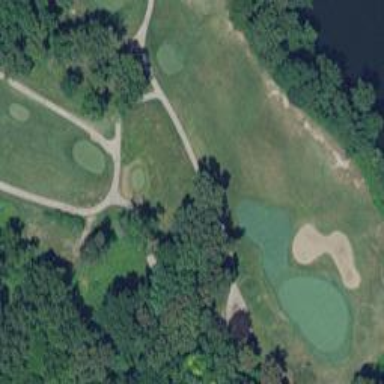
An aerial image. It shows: Service road designated as golf cart path.